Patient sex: M
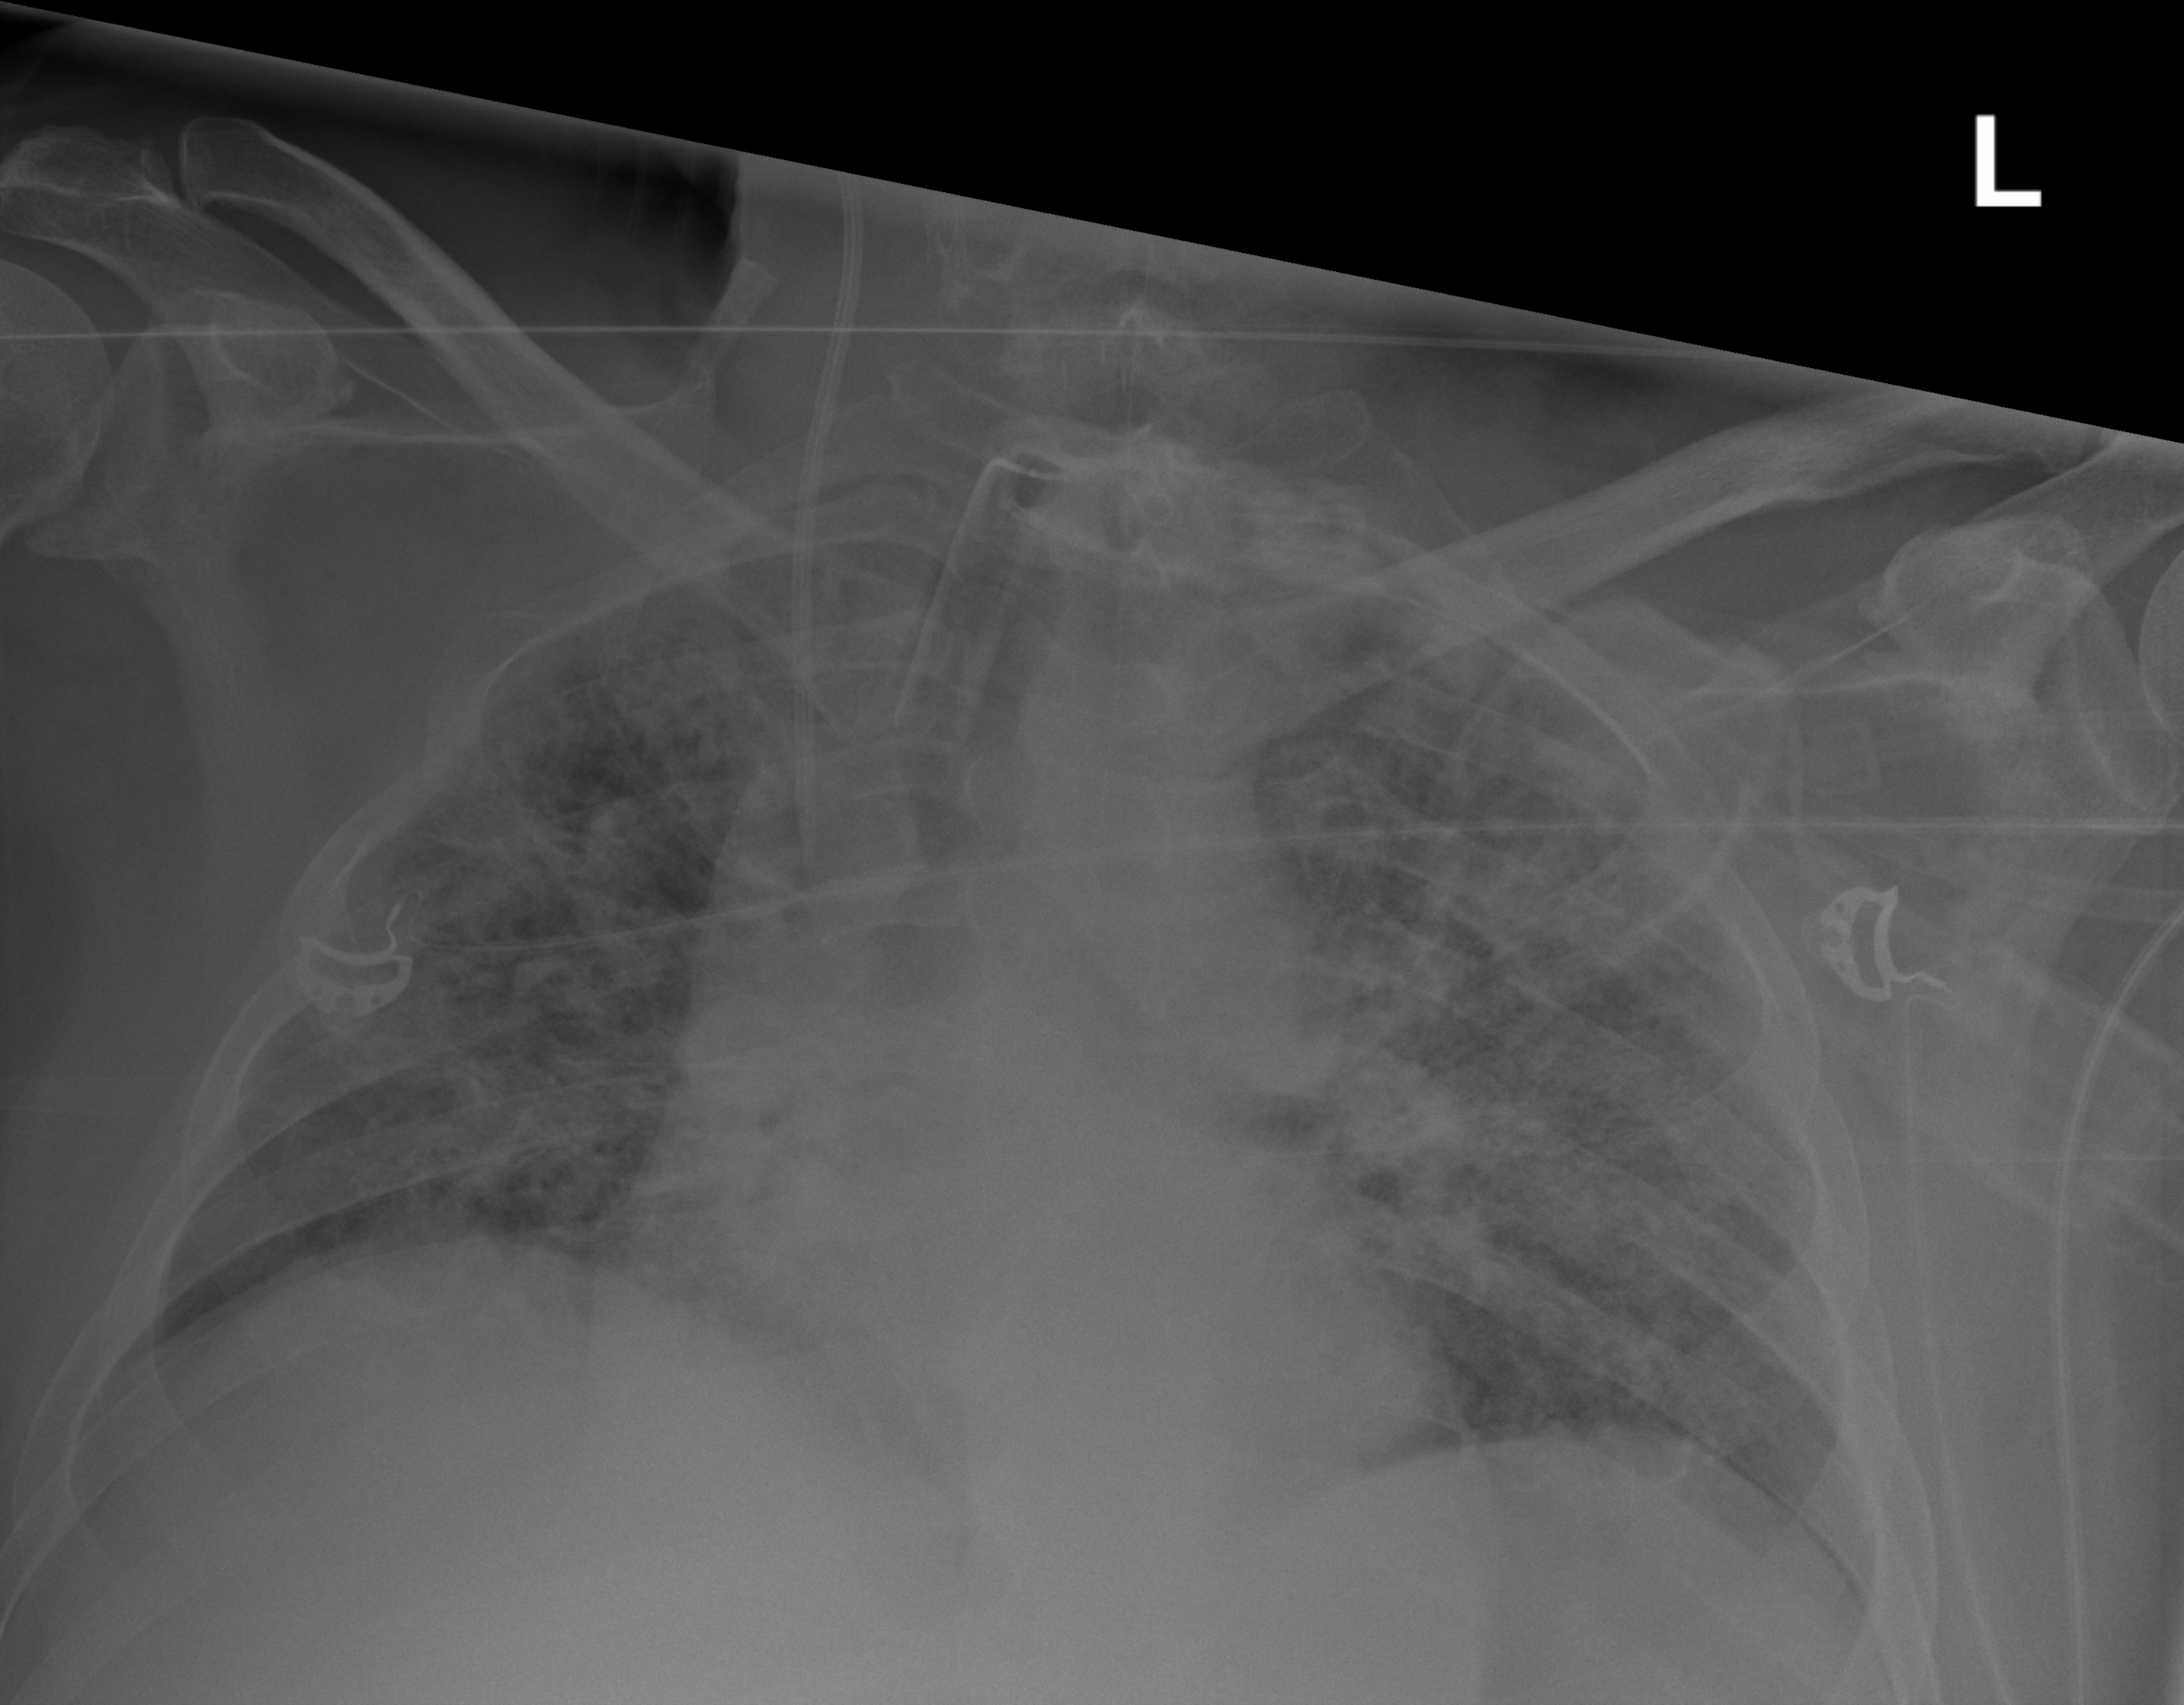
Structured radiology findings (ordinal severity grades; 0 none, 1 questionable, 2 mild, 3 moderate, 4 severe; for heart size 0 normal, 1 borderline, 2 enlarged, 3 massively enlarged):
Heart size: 0
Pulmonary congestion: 2
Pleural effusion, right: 0
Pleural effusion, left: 2
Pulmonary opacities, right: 4
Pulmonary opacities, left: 4
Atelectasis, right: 3
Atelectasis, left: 3